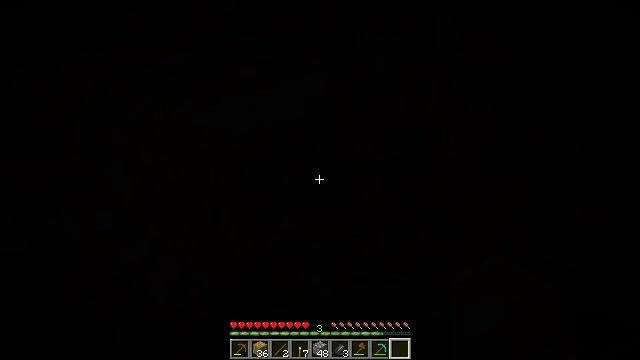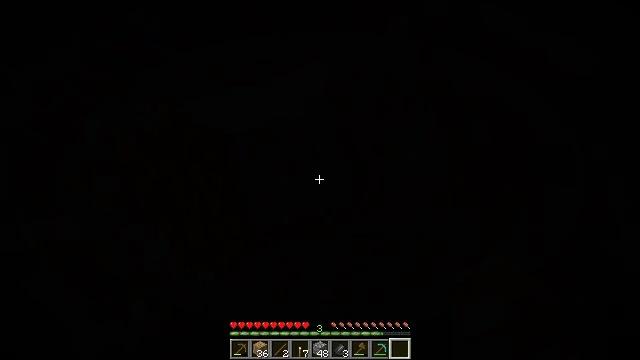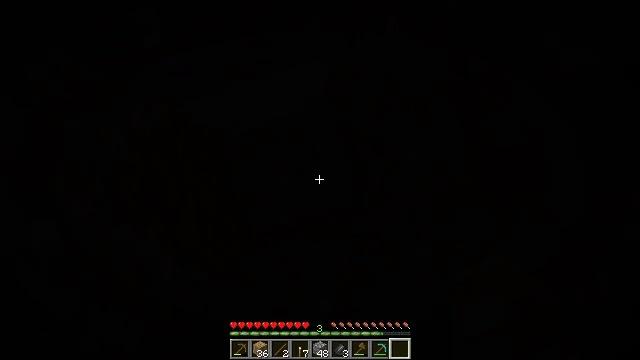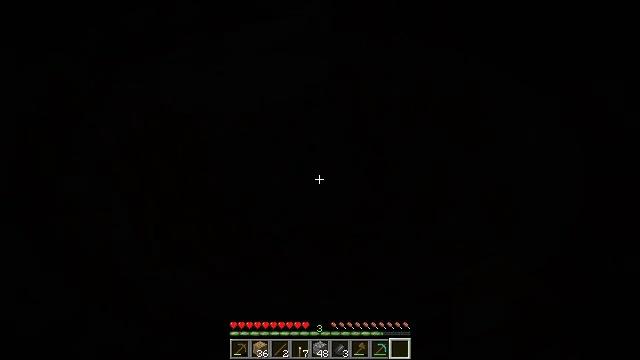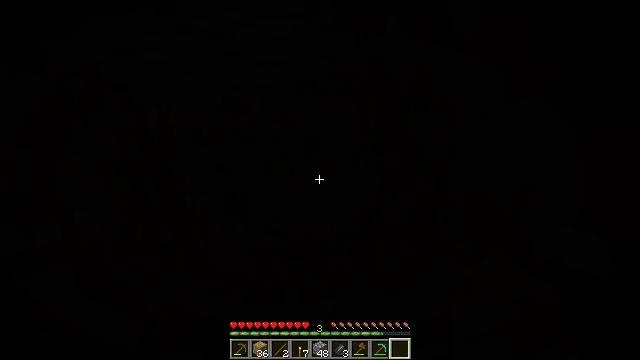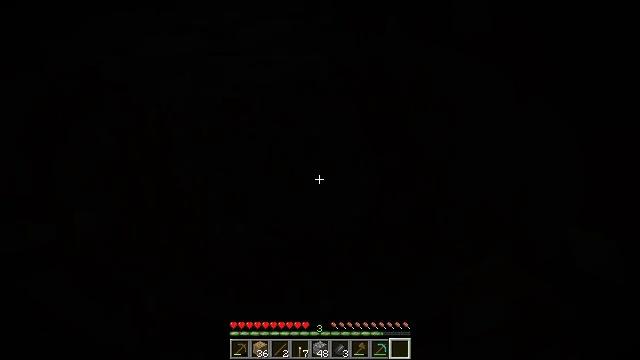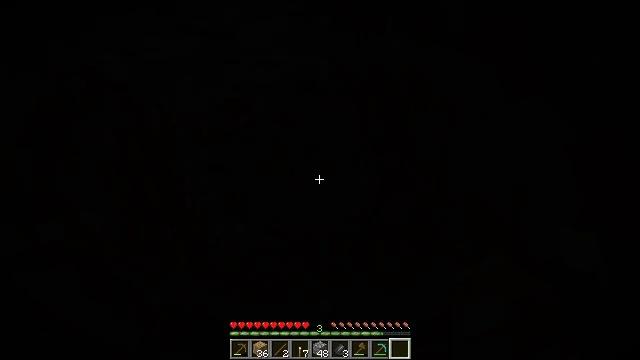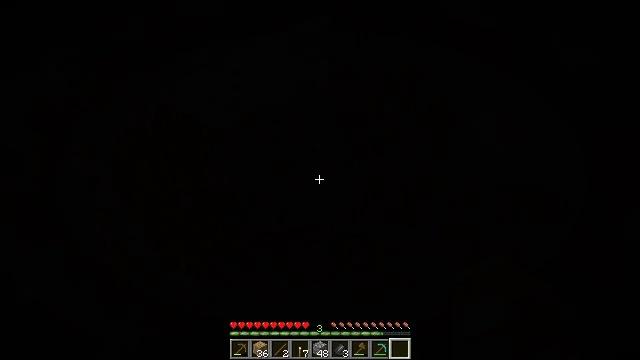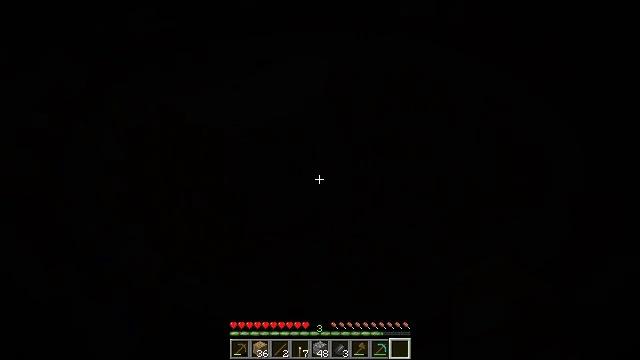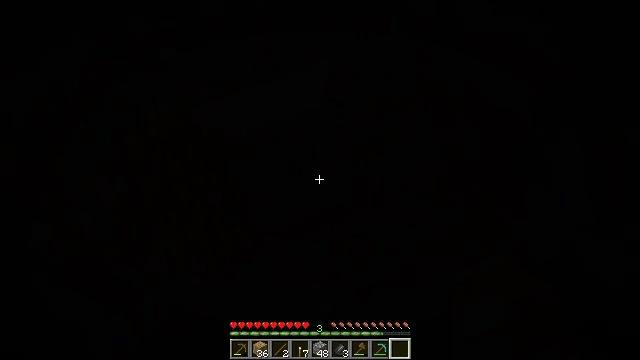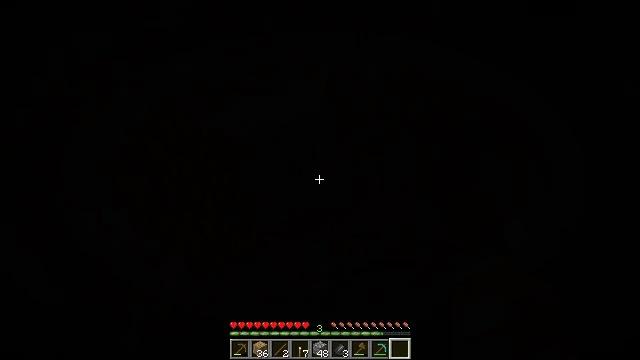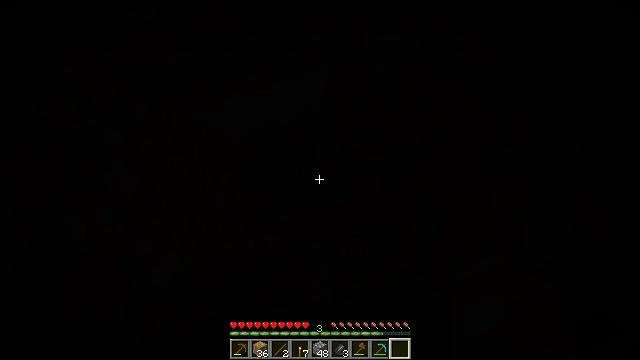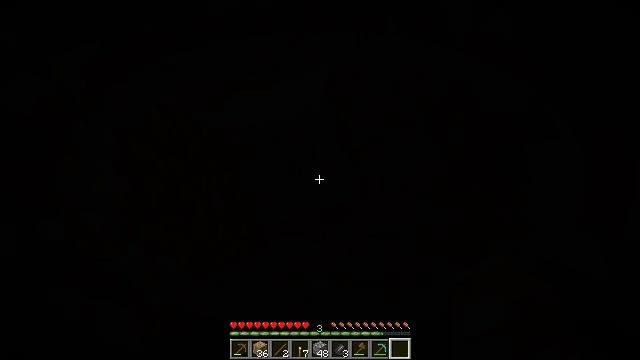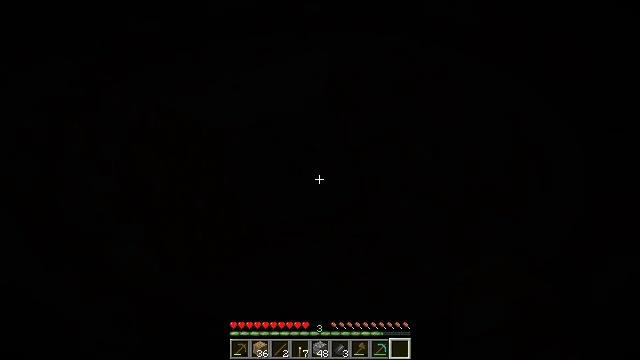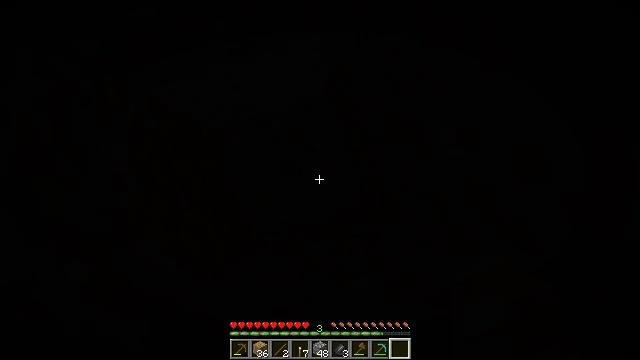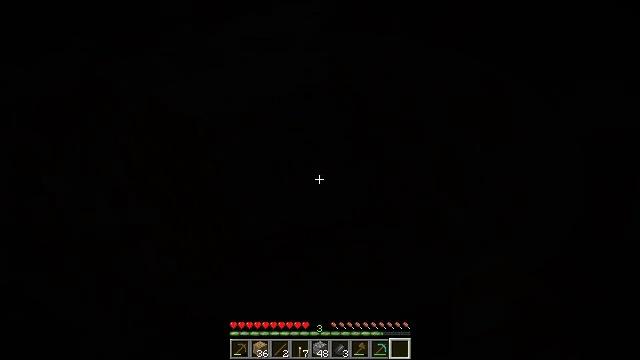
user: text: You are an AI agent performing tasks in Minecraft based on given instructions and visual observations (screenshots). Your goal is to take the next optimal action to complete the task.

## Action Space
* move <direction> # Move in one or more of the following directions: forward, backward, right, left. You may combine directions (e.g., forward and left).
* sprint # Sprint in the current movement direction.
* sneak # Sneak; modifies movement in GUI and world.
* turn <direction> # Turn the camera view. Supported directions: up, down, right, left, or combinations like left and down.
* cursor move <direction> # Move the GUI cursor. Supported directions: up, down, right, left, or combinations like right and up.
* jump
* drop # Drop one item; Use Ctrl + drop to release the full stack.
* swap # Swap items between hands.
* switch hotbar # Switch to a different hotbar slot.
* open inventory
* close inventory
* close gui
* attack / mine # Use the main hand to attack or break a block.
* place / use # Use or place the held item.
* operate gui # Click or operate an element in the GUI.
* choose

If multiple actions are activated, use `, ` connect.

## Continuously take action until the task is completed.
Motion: motion action
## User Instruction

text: Break the grass block.
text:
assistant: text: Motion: use / place, jump
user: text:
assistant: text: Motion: jump
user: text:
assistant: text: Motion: use / place, jump
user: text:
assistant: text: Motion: use / place, jump
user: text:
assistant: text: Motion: use / place, jump
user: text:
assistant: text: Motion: use / place, jump
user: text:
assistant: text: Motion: use / place, jump
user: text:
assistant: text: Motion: jump
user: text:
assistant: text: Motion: jump
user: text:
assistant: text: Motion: use / place, jump
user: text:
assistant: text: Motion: use / place, jump
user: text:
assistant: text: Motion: use / place, jump
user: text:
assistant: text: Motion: use / place, jump
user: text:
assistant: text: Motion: jump
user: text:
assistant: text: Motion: jump
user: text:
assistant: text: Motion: jump
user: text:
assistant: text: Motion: jump
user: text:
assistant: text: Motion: jump
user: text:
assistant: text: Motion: jump
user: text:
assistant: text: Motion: jump
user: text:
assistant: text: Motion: jump
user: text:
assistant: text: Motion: jump
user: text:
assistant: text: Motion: no_op
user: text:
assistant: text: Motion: no_op
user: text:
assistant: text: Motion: no_op
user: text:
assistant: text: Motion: no_op
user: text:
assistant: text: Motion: turn up
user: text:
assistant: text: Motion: turn left and up
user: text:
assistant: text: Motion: turn left and up
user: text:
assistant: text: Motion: no_op